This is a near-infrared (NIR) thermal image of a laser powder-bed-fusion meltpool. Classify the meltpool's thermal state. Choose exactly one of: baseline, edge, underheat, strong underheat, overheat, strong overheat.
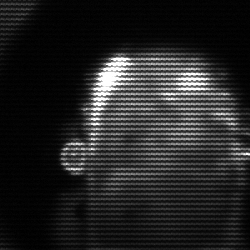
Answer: baseline